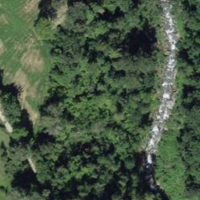
EUNIS habitat code: 43
Species observed at this site:
Vicia sepium